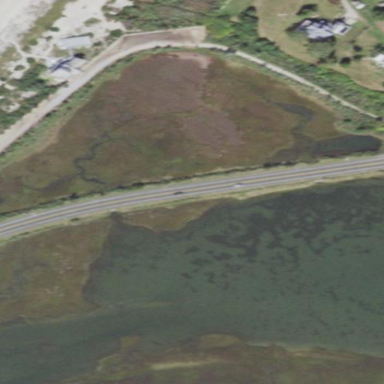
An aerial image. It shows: Beautiful wet meadow natural wetland.